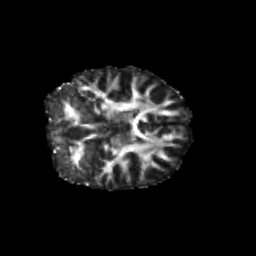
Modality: FA
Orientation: coronal
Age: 11
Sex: female
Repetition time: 9.512 s
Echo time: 0.089 s